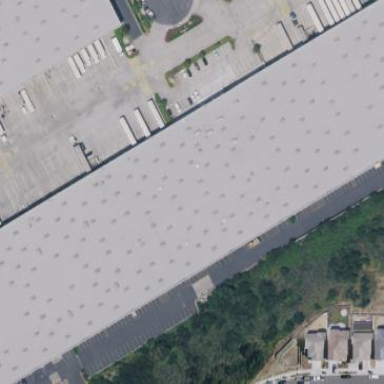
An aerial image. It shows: Industrial building.